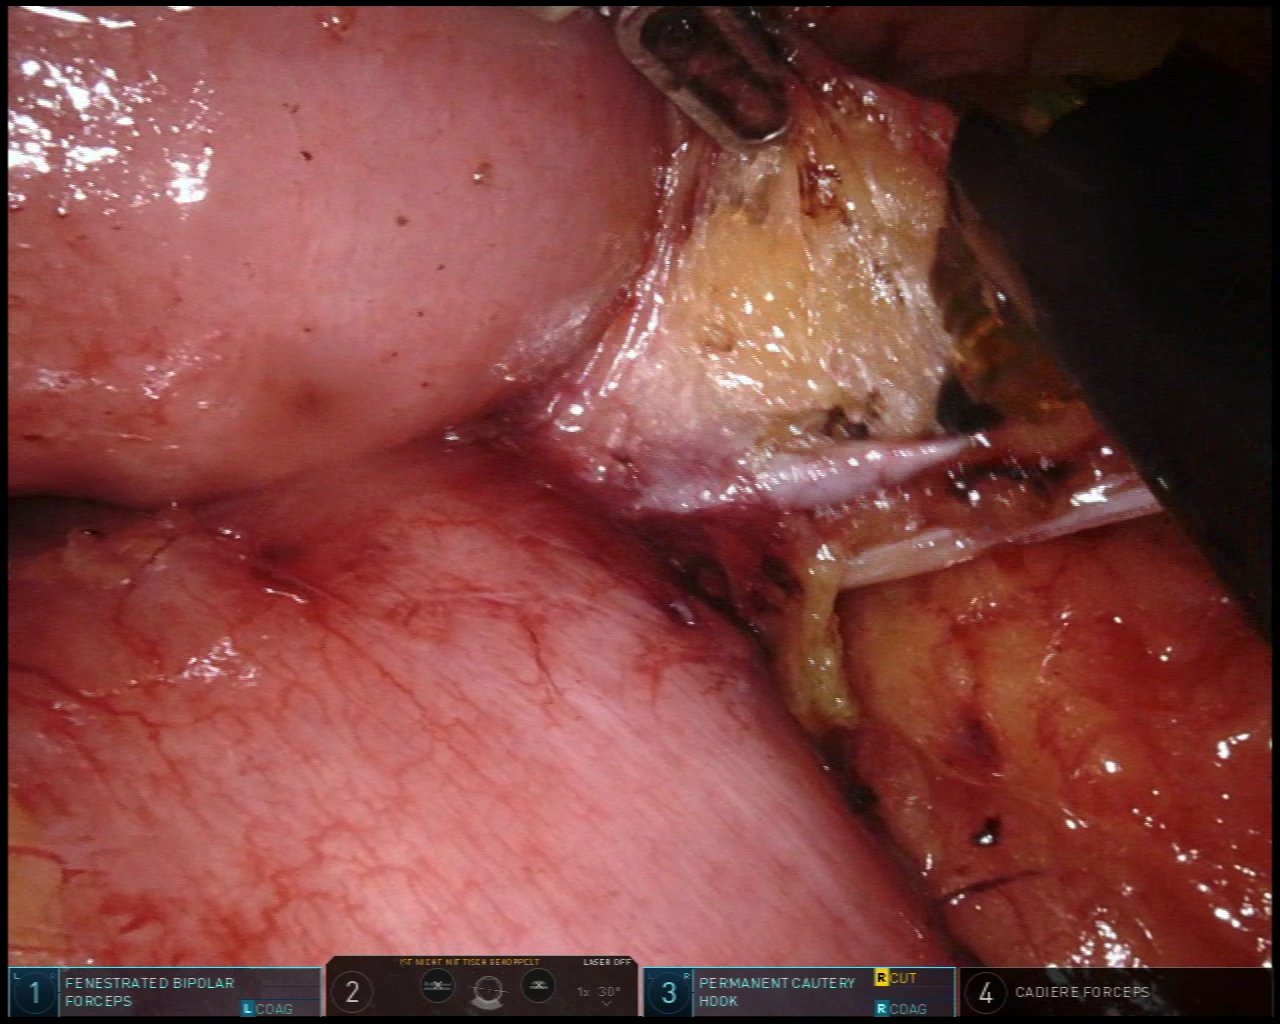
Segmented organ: intestinal_veins
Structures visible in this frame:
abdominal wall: no
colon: yes
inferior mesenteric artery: no
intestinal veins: yes
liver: no
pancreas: no
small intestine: yes
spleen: no
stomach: no
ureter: no
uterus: no
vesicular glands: no